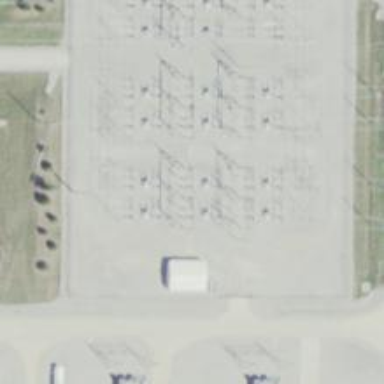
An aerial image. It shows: Switch used for power control.